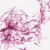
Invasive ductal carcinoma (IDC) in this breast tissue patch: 0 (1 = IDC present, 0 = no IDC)